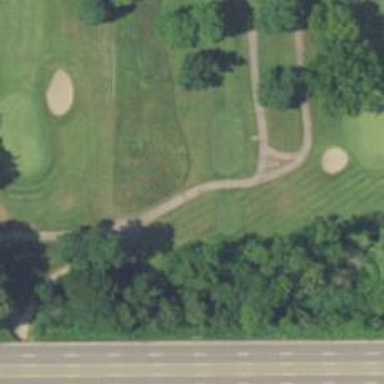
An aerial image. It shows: Path designated for golf carts.